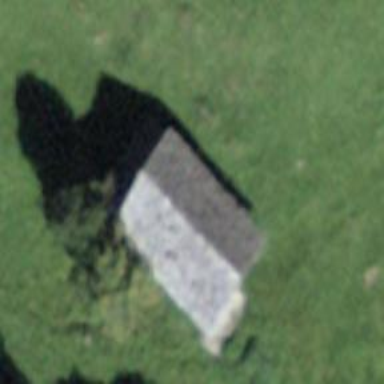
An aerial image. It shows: Barn.